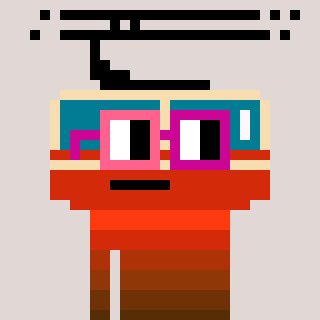
a pixel art character with square pink and red glasses, a tram wagon-shaped head and a peachy-colored body on a warm background